Interaction volume radius: 5 \u00c5
Interaction volume height: 10 \u00c5
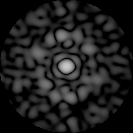
Disorder parameter: 0.7497